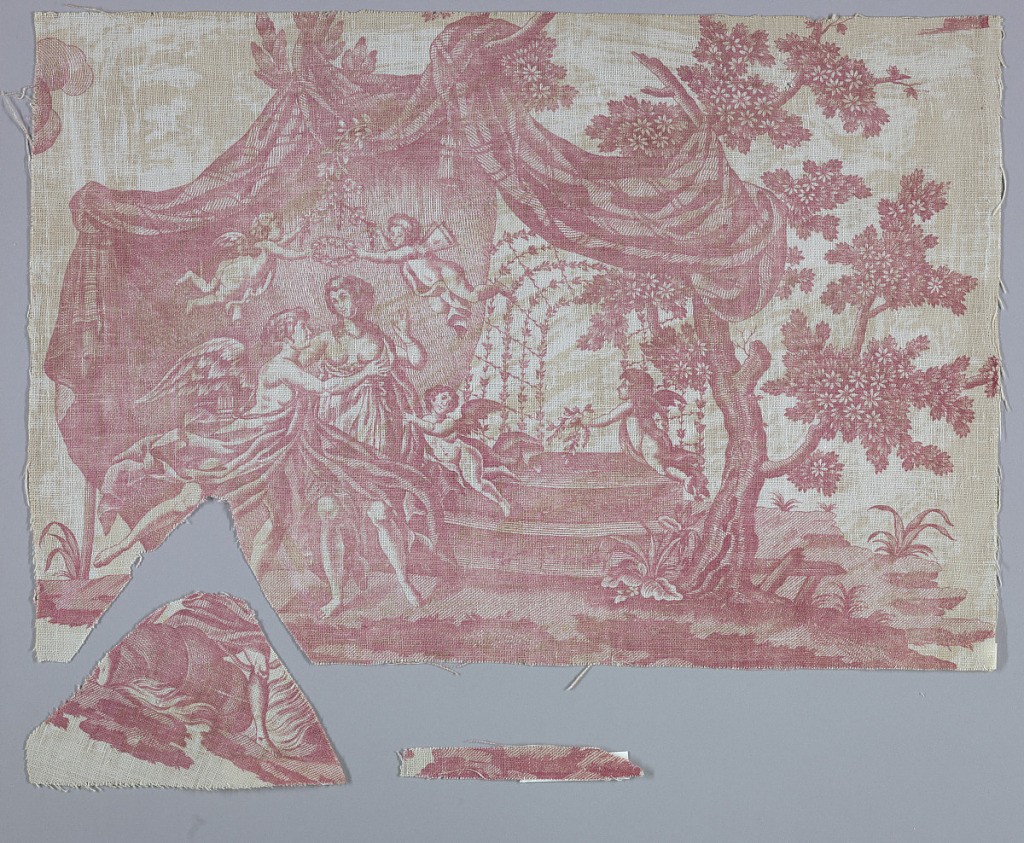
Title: Psyche et l'amour
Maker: Petitpierre et Cie, Nantes, France, 1770–1848
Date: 18th century
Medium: cotton Technique: printed on plain weave
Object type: Fragment
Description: Fragment shows winged figures dancing under a canopy with trees and a trellis of flowers in the background.